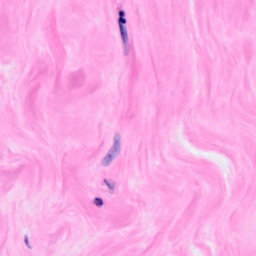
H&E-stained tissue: Breast